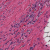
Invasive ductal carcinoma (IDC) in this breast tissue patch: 1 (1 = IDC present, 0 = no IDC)